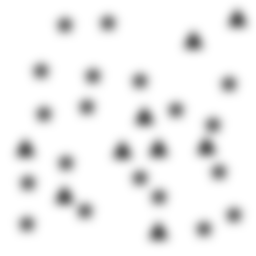
Squares: 0
Triangles: 9
Stars: 19
Total shapes: 28